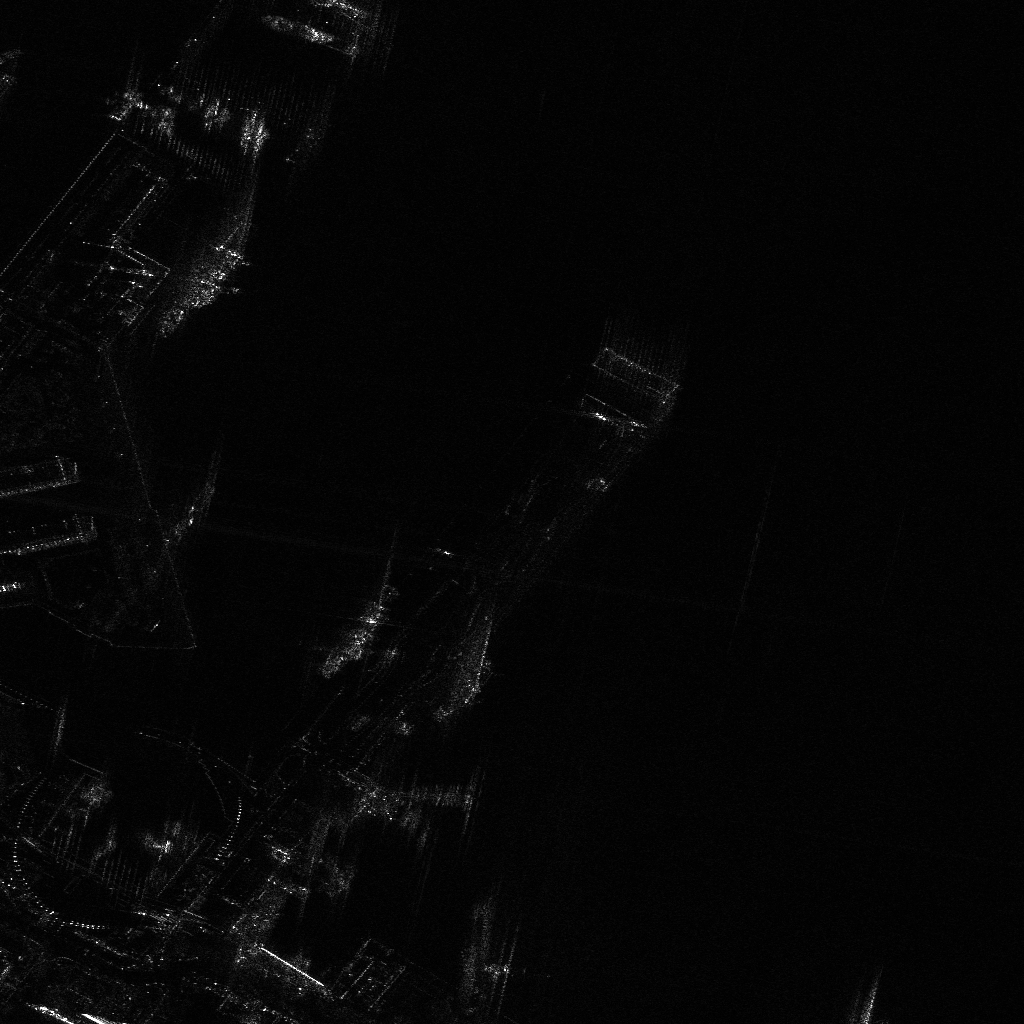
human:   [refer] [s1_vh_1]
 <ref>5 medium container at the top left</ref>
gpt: <box>[[24, 11, 26, 14, 7], [23, 10, 24, 14, 7], [21, 9, 22, 12, 9], [11, 8, 12, 11, 31], [19, 8, 20, 12, 14]]</box>

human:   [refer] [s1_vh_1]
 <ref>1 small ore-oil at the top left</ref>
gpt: <box>[[25, 1, 34, 4, 23]]</box>